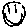
Label: smiley face